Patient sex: F
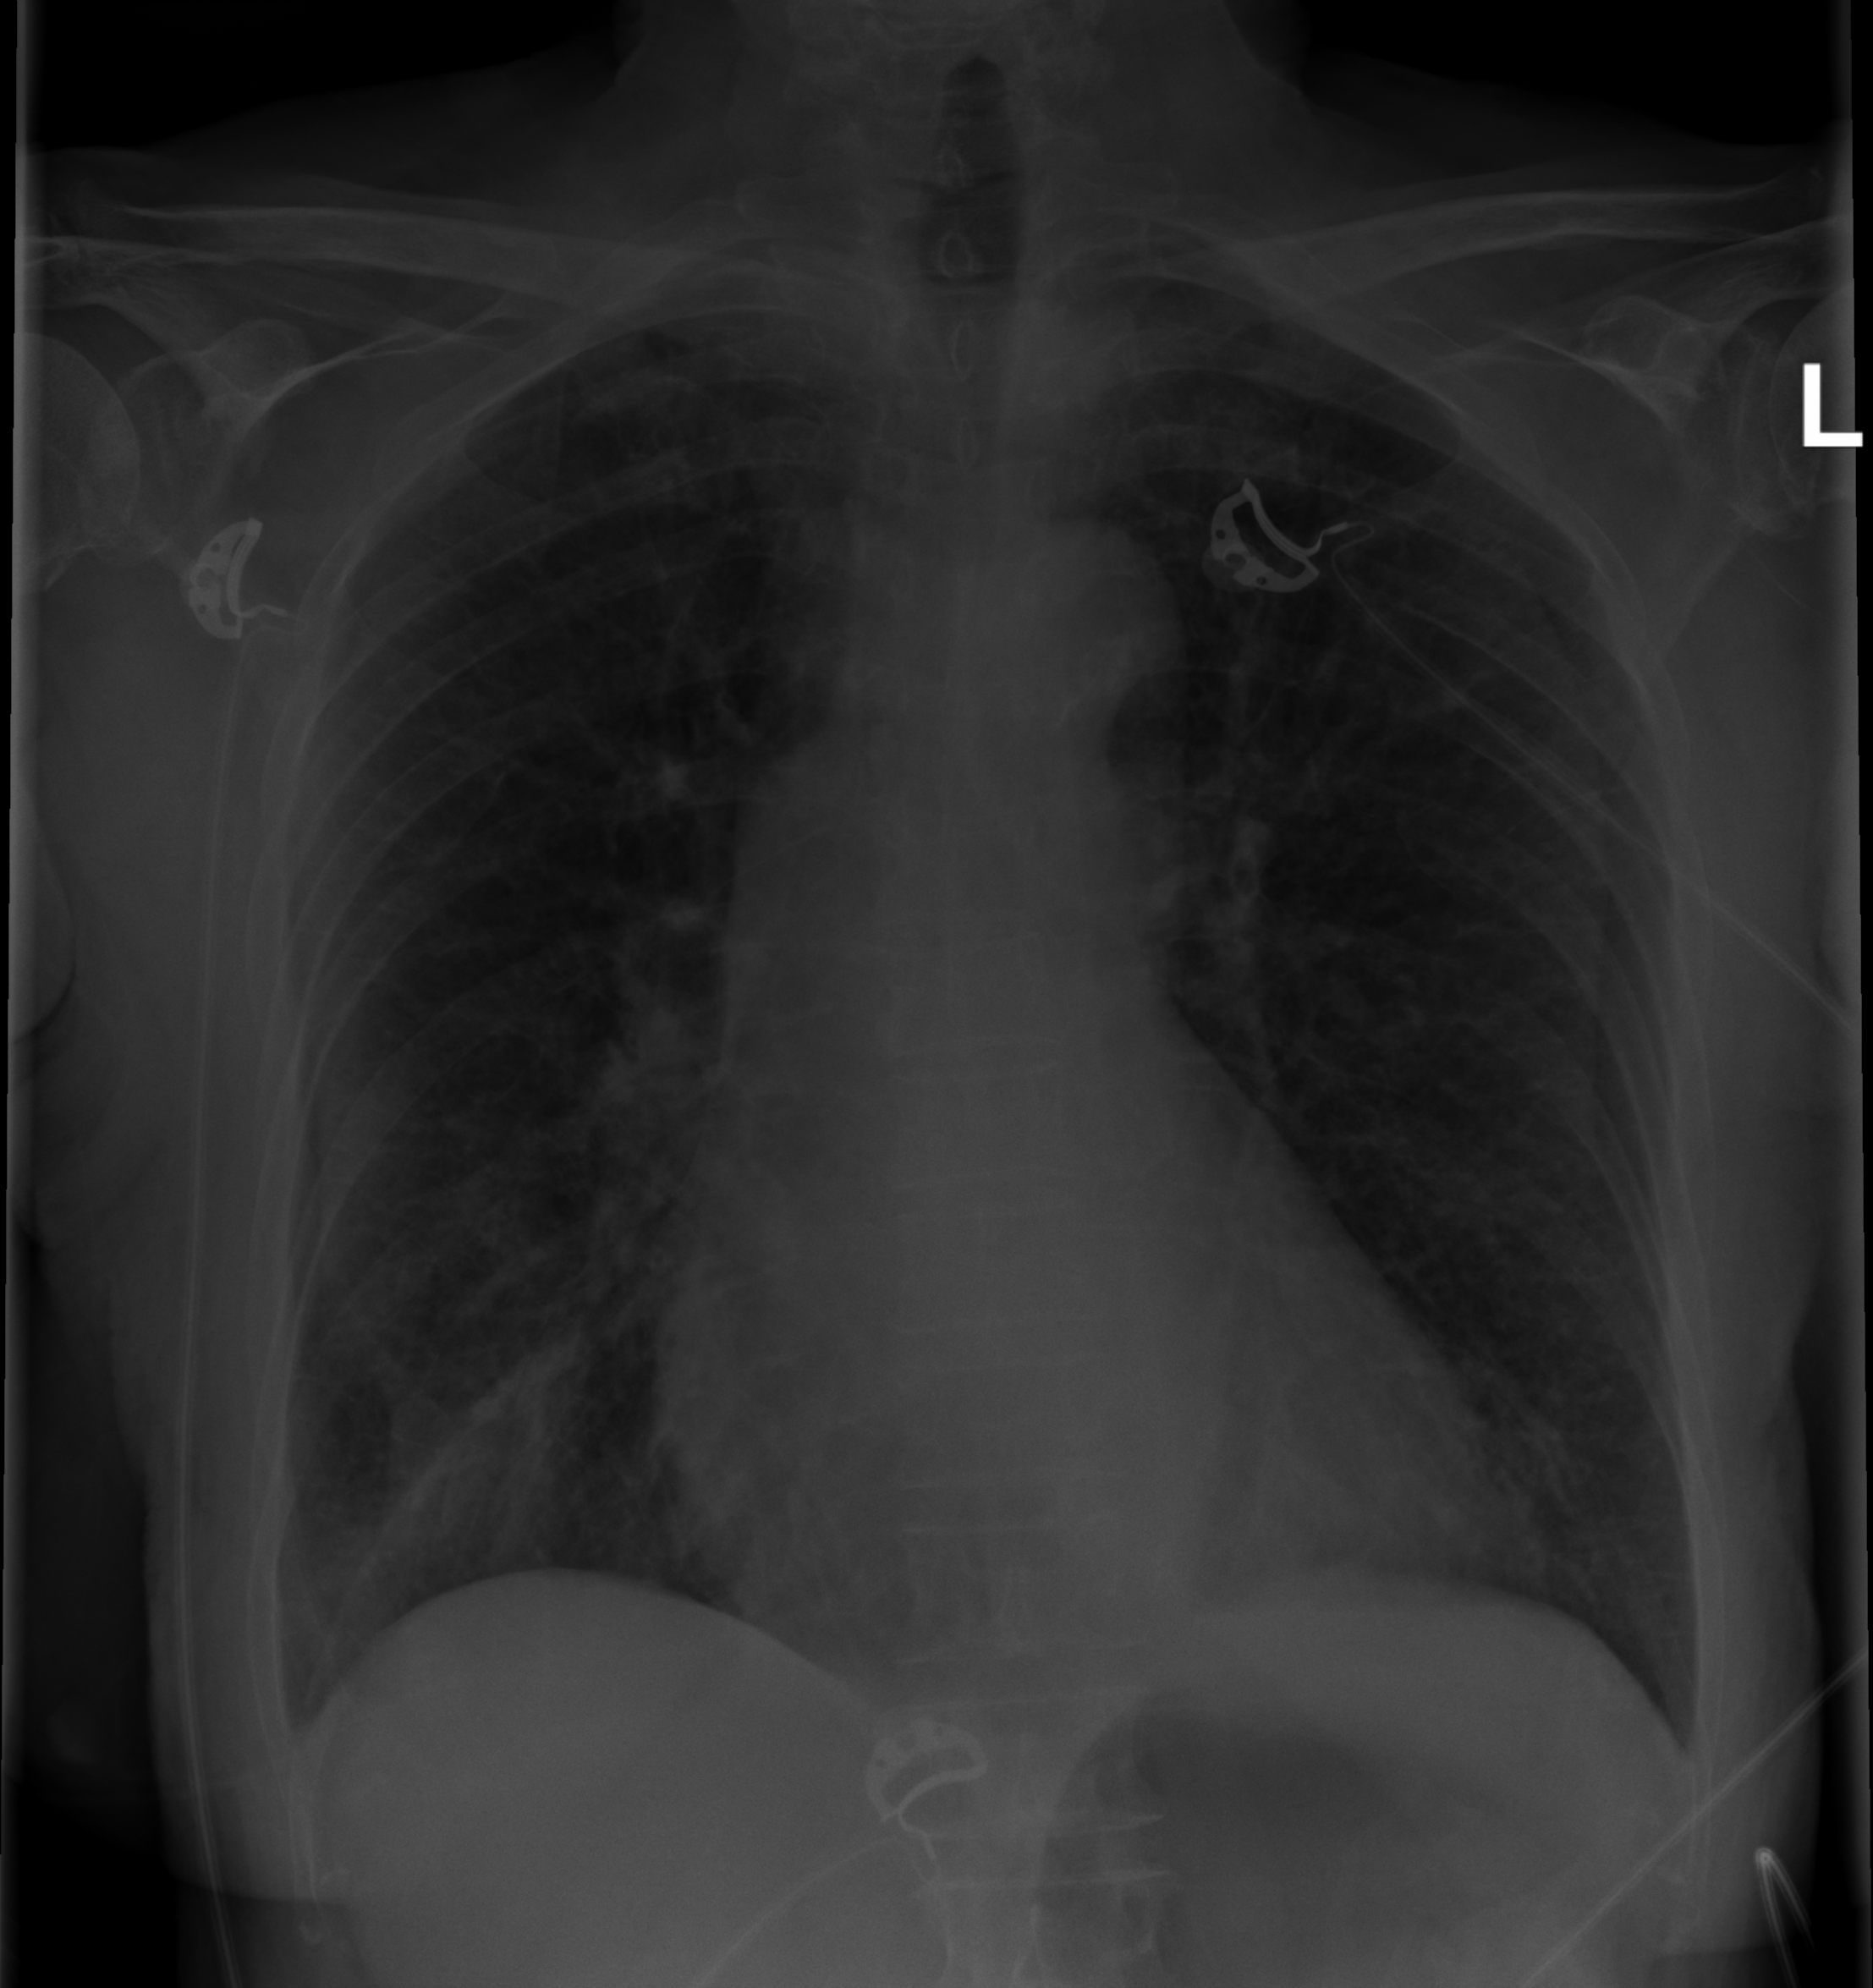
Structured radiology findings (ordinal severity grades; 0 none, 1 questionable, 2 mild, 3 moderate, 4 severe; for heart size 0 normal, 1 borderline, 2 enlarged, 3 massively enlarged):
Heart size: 2
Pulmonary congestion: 2
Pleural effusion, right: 0
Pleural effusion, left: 0
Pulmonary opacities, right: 0
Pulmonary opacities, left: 0
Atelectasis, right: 2
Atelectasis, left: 0